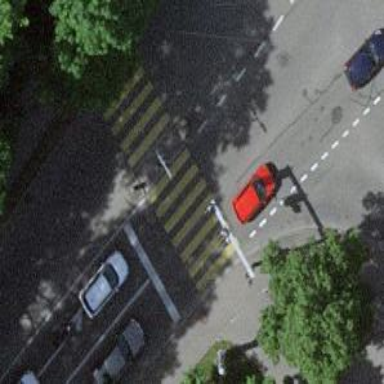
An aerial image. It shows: Kerb barrier.